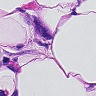
Metastatic tissue present: yes